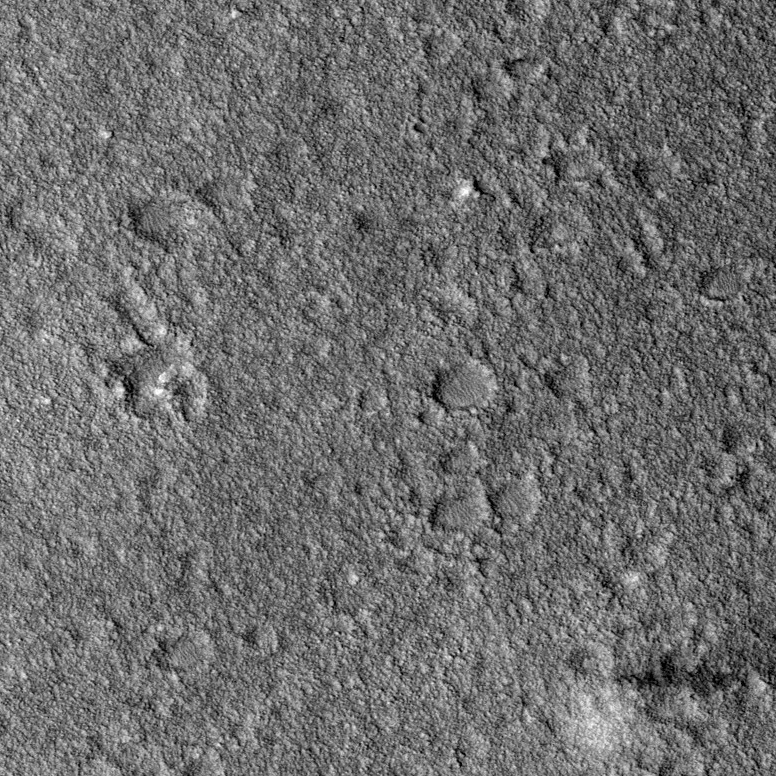
Label: dustdevil